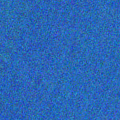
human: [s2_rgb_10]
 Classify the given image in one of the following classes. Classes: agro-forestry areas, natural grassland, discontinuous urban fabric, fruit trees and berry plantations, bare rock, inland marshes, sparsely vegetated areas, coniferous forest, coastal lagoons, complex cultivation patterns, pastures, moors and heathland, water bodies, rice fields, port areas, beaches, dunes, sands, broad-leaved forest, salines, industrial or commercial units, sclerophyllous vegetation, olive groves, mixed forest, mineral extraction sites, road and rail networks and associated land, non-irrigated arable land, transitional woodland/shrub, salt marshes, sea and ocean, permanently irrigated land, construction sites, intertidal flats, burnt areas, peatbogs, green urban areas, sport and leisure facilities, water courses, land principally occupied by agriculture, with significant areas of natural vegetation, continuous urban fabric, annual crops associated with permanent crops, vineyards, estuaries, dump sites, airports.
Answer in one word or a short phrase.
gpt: sea and ocean